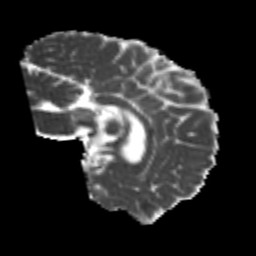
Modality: MD
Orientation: sagittal
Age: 24
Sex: male
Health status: healthy
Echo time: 0.074 s